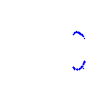
Particle: proton